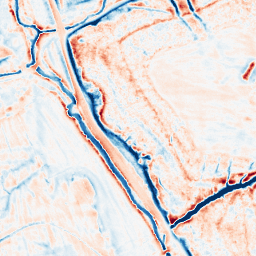
Category: edge_preserving
Decomposition family: guided
Decomposition parameters: radius: 4
eps: 1
Upsampling method: sinc_hamming
Upsampling parameters: scale: 2
kernel_size: 4
Upsampling scale: 2